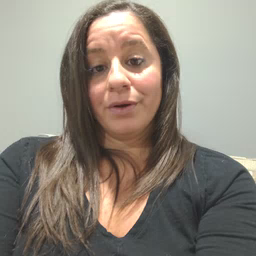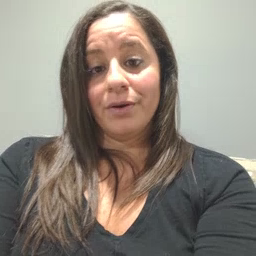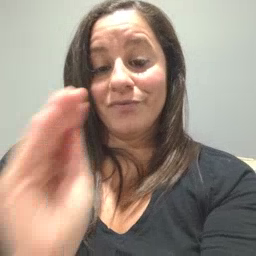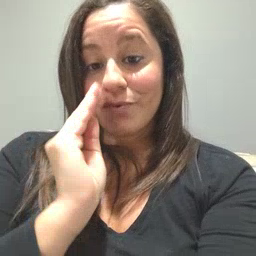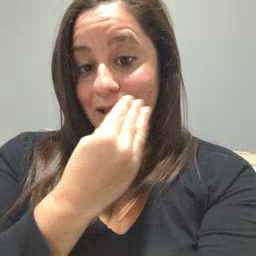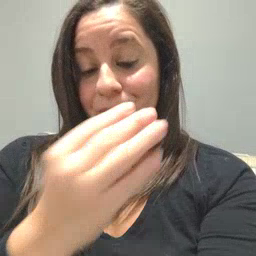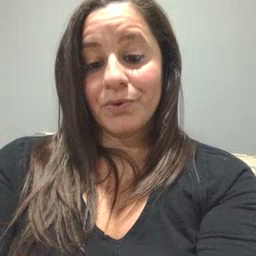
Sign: flower